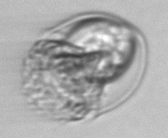
Label: Tintinnina